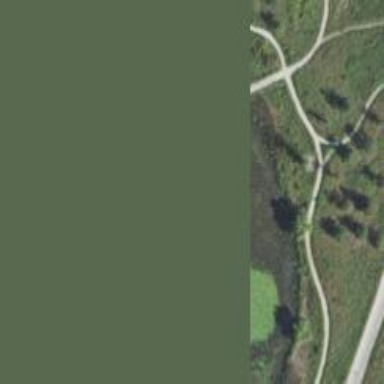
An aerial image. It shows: Path.